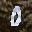
Label: 0